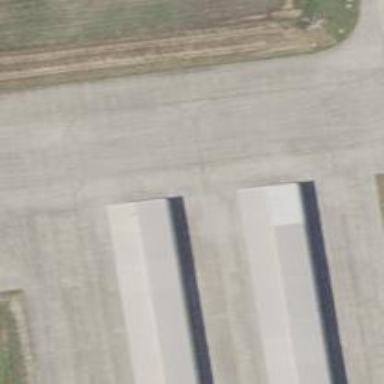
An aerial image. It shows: View of taxiway at the airport.